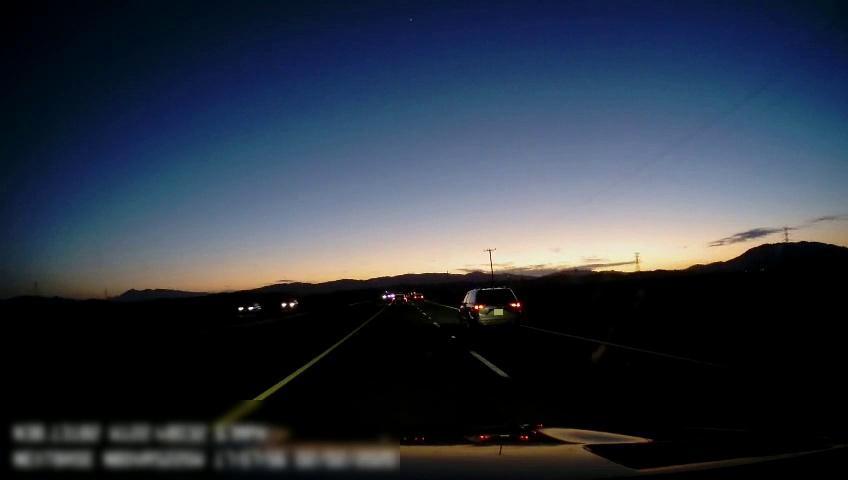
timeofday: Dusk/Dawn/Twilight
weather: Sunny
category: Drivable Space
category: Vehicles | Car
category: Vehicles | Car
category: Vehicles | SUV
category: Vehicles | SUV
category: Vehicles | SUV
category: Lanes | Alternate Lane
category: Lanes | Current Lane
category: Lanes | Current Lane